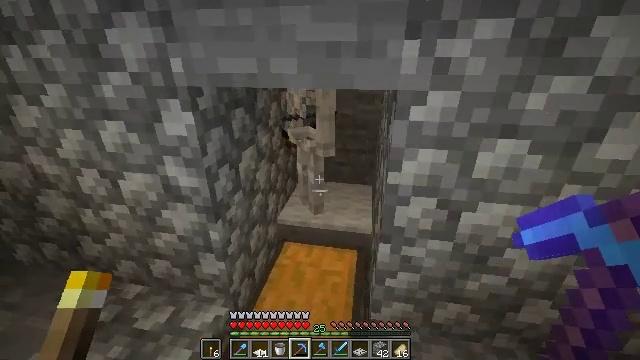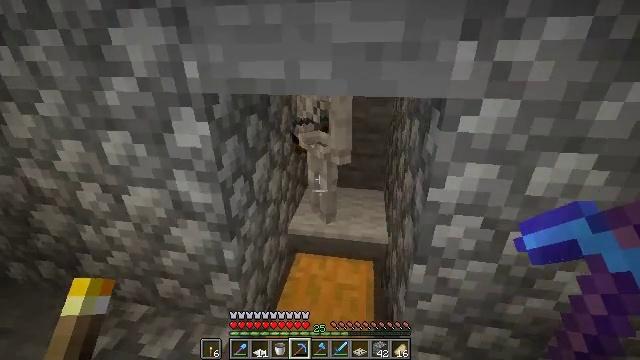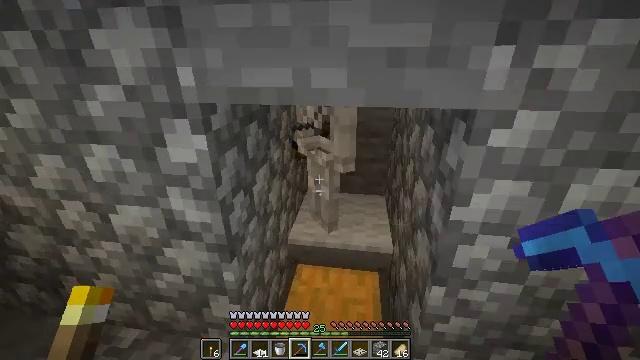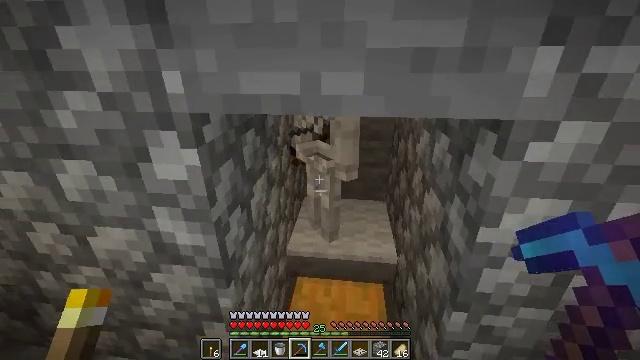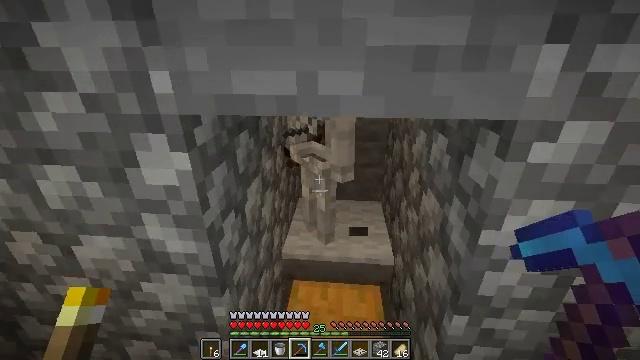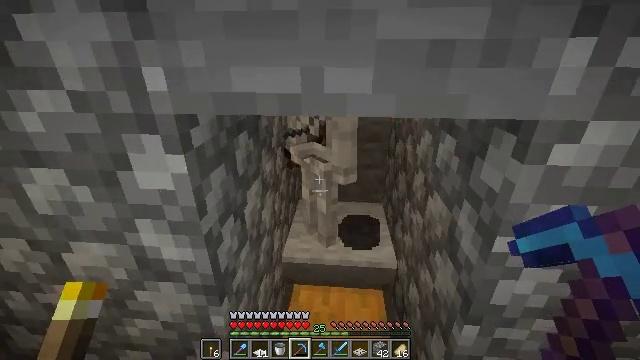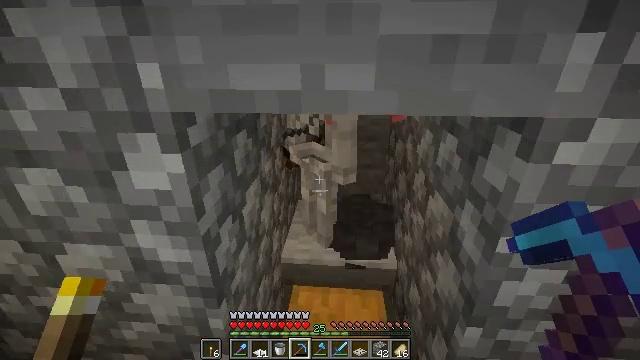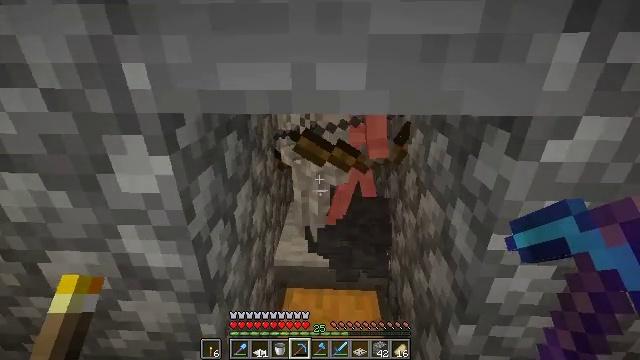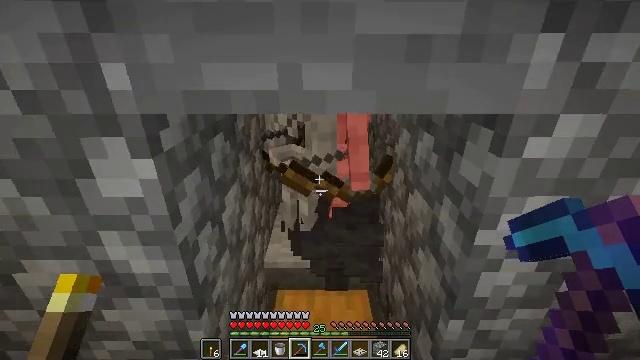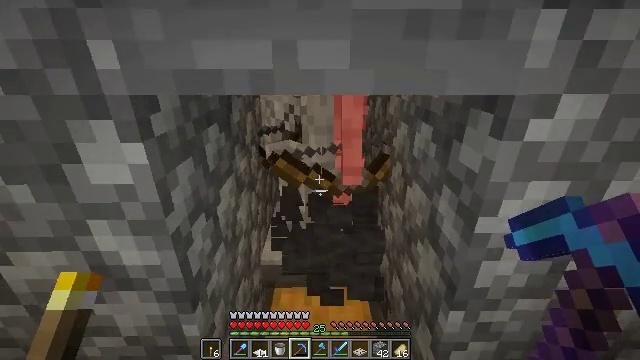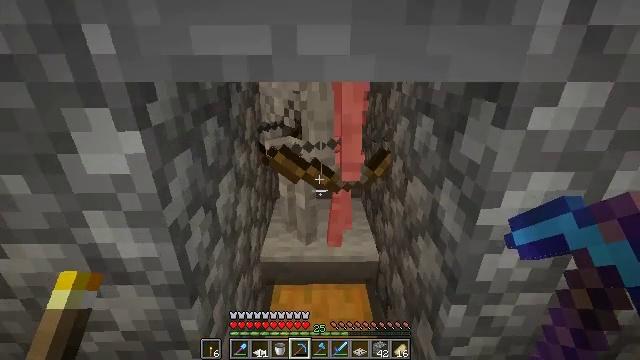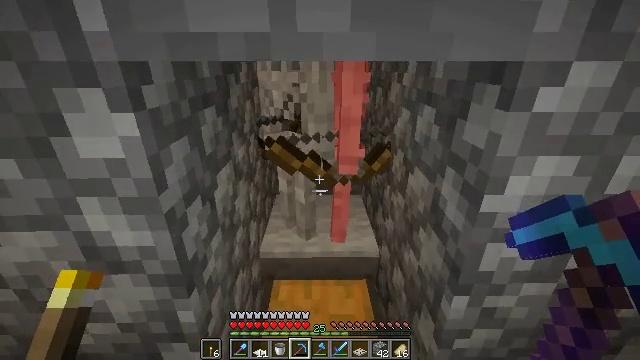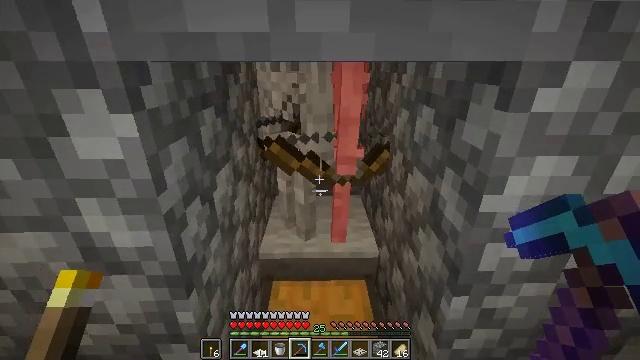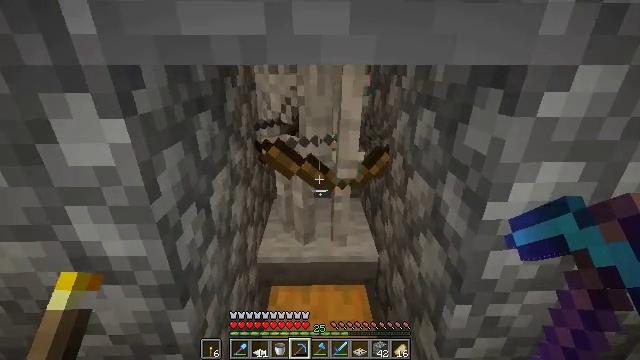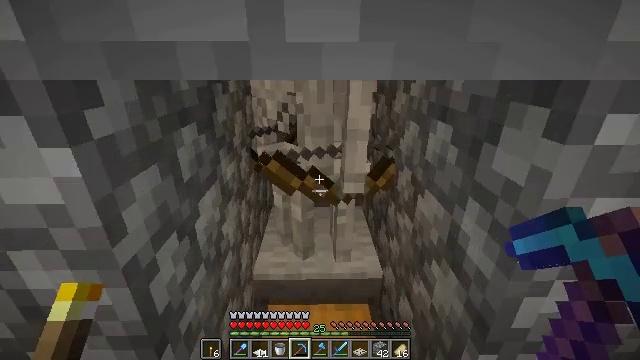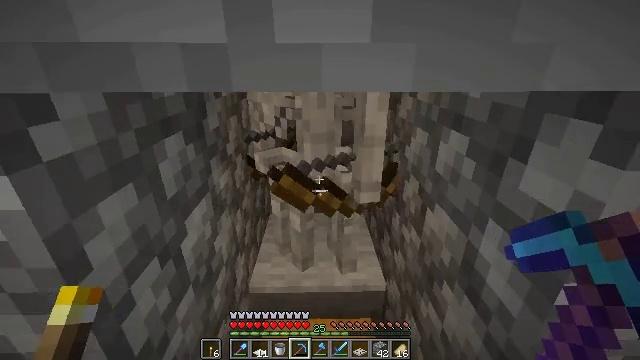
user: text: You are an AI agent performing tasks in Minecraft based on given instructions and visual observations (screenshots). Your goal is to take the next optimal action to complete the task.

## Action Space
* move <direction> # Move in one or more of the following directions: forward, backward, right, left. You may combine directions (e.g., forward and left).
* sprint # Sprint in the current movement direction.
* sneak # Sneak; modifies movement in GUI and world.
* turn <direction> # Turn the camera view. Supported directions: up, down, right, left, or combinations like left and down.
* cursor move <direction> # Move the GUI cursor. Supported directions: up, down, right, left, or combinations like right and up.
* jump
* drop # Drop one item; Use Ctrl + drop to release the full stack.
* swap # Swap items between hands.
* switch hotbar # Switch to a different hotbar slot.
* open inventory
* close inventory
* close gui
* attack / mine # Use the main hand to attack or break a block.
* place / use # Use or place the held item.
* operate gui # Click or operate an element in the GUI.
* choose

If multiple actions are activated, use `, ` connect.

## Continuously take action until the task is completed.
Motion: motion action
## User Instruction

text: Kill mobs.
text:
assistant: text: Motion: move forward and move left
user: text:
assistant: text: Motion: move forward, turn right
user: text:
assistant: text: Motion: turn right
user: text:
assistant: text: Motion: turn right
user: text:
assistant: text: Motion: no_op
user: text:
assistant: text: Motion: no_op
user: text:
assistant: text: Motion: turn right
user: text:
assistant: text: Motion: turn right
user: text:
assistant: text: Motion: no_op
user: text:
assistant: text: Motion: no_op
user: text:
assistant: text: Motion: no_op
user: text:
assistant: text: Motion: no_op
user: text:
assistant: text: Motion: move forward
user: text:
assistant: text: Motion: move forward
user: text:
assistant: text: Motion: no_op
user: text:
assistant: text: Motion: no_op
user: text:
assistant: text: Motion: no_op
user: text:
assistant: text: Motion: no_op
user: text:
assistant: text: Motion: no_op
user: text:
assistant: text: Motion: no_op
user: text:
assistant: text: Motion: no_op
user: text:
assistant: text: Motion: no_op
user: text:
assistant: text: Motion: no_op
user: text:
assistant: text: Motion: no_op
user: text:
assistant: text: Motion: no_op
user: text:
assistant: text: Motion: move back
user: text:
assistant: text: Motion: move back
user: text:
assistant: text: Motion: no_op
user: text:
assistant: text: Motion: no_op
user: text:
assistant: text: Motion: no_op